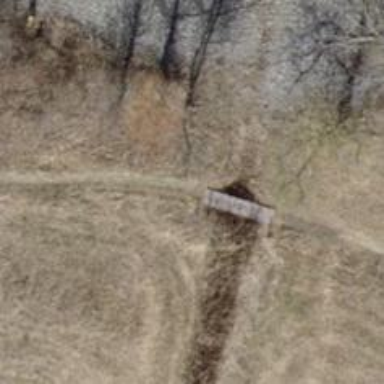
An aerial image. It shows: Path on bridge.